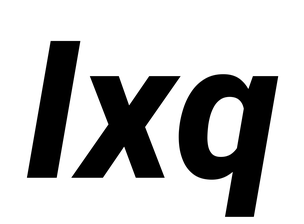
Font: Roboto-Italic_ExtraBold_Italic